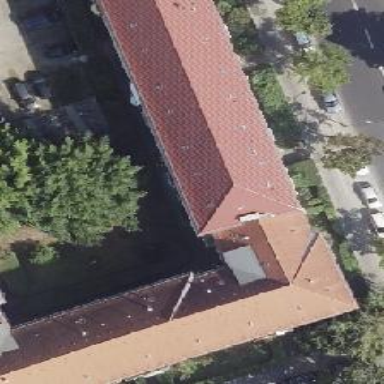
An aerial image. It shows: Hipped roof on apartment building.